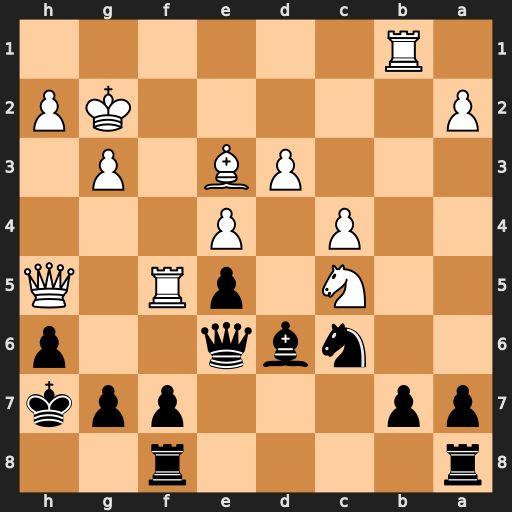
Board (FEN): r4r2/pp3ppk/2nbq2p/2N1pR1Q/2P1P3/3PB1P1/P5KP/1R6
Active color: b
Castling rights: -
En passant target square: -
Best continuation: Bxc5 Bxc5 g6